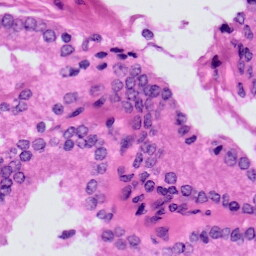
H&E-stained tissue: Prostate